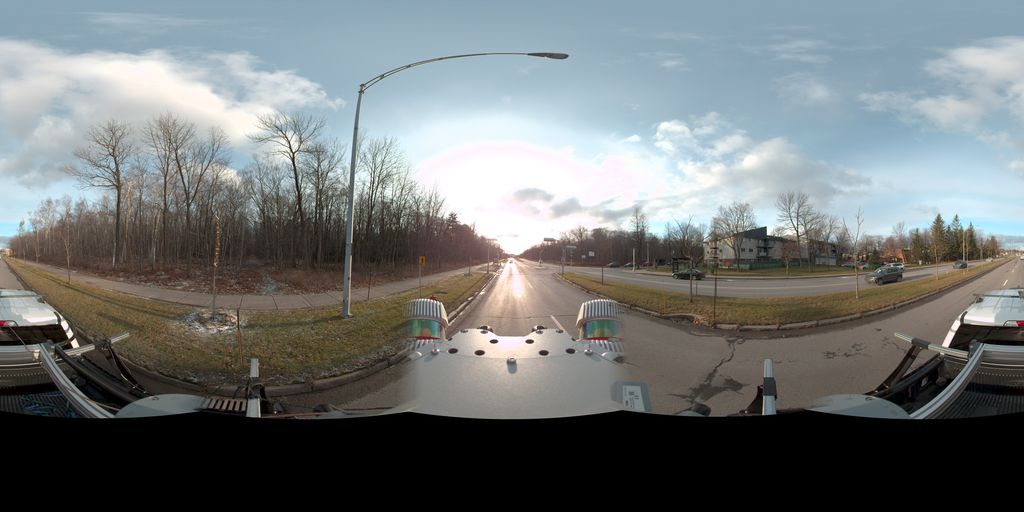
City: quebec_city